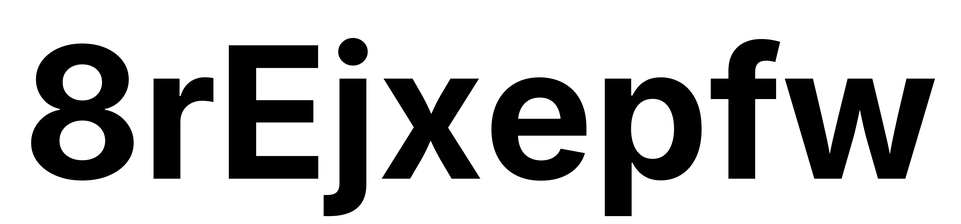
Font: Inter_Bold